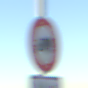
Verkehrszeichen: VerbotFuerKraftfahrzeugeUeberDreiKommaFuenfTonnen
Zusatzzeichen unten: ZeitangabenMitBeschraenkungAufWochentage2
Umgebung: Outdoor, Nature
Tageszeit: SunriseSunset
Wetter: Clear
Licht: Natural
Jahreszeit: NotSpecified
Kontrast: LowContrast